Question: I've been developing a very large LOB app using my flavor of M-V-VM which I call M-V-MC (Model-View-ModelController), which is a kind of a combination between M-V-C and M-V-VM. I had posted <URL>".
<URL> made the following comment regarding my answer:
> This creates a follow-up-question: how
do you create the views? I use
RelayCommands to bind actions from the
view to the ViewModel, so the view
does not even know an action has
fired, does not know he should open a
new view. Solution: create an event in
the VM for the View to subscribe to?
When I originally started M-V-VM development I had this notion that EVERYTHING should live in the ViewModel, and have studied a lot of examples from guys like <URL>. However I have yet to come up with a good example of when a command needs to live in the ViewModel.
For instance, let's say I have a ListView that displays Customers, and a button that I click to allow me to edit the currently selected customer. The ListView (View) is bound to a CustomerVM (ViewModel). Clicking the button fires the EditCustomerCommand which opens a popup window which allows me to edit all the properties of the CustomerVM. Where does this EditCustomerCommand live? If it involves opening a window, (UI functionality), shouldn't it be defined in the code-behind of the view?

Does anyone have any examples of when I should define a command in the View versus the ViewModel?
<URL> states below:
> New and delete from a list would be
good examples. In those cases, a blank
record is added or the current record
is deleted by the ViewModel. Any
action taken by the view should be in
response to those events occurring.
So if I click the new button, what happens? A new instance of the CustomerVM is created by the Parent ViewModel and added to it's collection right? So how then would my editing screen get opened? The view should create a new instance of the Customer ViewModel, and pass it in to the ParentVM.Add(newlyCreatedVM) method right?
Let's say I delete a customer record via the DeleteCommand living on the VM. the VM calls into the business layer and tries to delete the record. It can't so it returns a message to the VM. I want to display this message in dialogbox. How does the view get the message out of the command action?
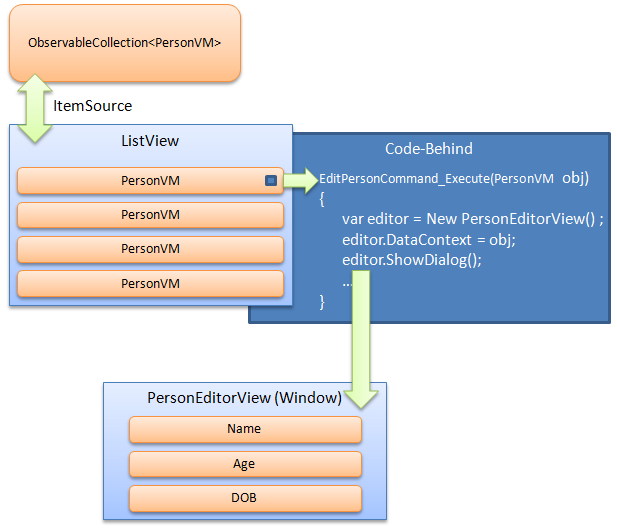
Answer: Never thought I'd see myself being quoted in a question.
I pondered this question myself for some time, and made a rather pragmatic decision for my code base:
In my code base, the ViewModel is getting called when actions happen, and I wanted it to stay this way. Additionally I do not want the ViewModel to control the views.
I added a controller for navigation:
'''
public interface INavigation
{
void NewContent(ViewModel viewmodel);
void NewWindow(ViewModel viewmodel);
}
'''
This controller does contain two actions: NewContent() does show new content in the current window, NewWindow() creates a new Window, populates it with the content and shows it.
Of course my viewmodels have no clue which view to show. But they do know which viewmodel they want to show, so according to your example when DeleteCommand is executed, it would call the navigation service function to show a window stating 'the customer has been deleted' (overkill for this simple messagebox, but it would be easy to have a special navigator function for simple messageboxes).
My viewmodel class has a property for the navigation controller:
'''
public class ViewModel
{
public INavigation Navigator { get; set; }
[...]
}
'''
When a viewmodel is attached to a window (or whatever displays the view), the window will set the Navigator property, so the viewmodel can call it.
You could have a simple list which view to create for which viewmodel, in my case I can use simple reflection since the names are matching:
'''
public static FrameworkElement CreateView(ViewModel viewmodel)
{
Type vmt = viewmodel.GetType();
// big bad dirty hack to get the name of the view, but it works *cough*
Type vt = Type.GetType(vmt.AssemblyQualifiedName.Replace("ViewModel, ", "View, "));
return (FrameworkElement)Activator.CreateInstance(vt, viewmodel);
}
'''
Of course the view needs a constructor accepting the viewmodel as parameter:
'''
public partial class ValidateCustomerDeletedView : UserControl
{
public ValidateCustomerDeletedView(ValidateCustomerDeletedViewModel dac)
{
InitializeComponent();
this.DataContext = dac;
}
}
'''
Simple: my main window does implement the INavigation interface, and shows a start page on creation. See for yourself:
'''
public partial class MainWindow : Window, INavigation
{
public MainWindow()
{
InitializeComponent();
NewContent(new StartPageViewModel());
}
public MainWindow(ViewModel newcontrol)
{
InitializeComponent();
NewContent(newcontrol);
}
#region INavigation Member
public void NewContent(ViewModel newviewmodel)
{
newviewmodel.Navigator = this;
FrameworkElement ui = App.CreateView(newviewmodel);
this.Content = ui;
this.DataContext = ui.DataContext;
}
public void NewWindow(ViewModel viewModel)
{
MainWindow newwindow = new MainWindow(viewModel);
newwindow.Show();
}
#endregion
}
'''
(This does work equally well with a NavigationWindow and wrapping the view into a Page)
Of course this is testable, since the navigation controller can be mocked easily.
I'm not really sure if this is a perfect solution, but it works nicely for me right now. Any ideas and comments are welcome!